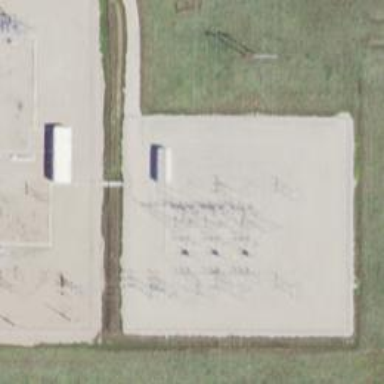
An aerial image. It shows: Switch used for power control.